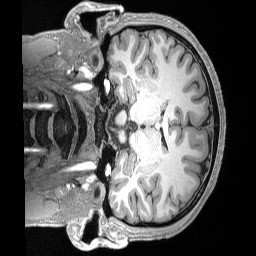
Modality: T1w
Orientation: coronal
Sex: male
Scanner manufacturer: siemens
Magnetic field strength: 3 T
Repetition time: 2.53 s
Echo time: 0.00164 s